Question: Is it possible to remove the empty grey boxes (highlighted inside red circle) present to the right side of the decomposed plots (attached)?
Also, it is possible to change the title fonts (highlighted inside green circle) of the individual to Times New Roman or any other fonds of choice?
The r code used for creating the plot is as below
'autoplot(decompose(x, type = "additive"))+labs(y=expression(Chl[a]~(ug/L)), x="Year") + ggtitle(expression(Decomposed~Chl[a]~Time~Series~BB1)) + theme(plot.title=element_text(hjust=0.5))'

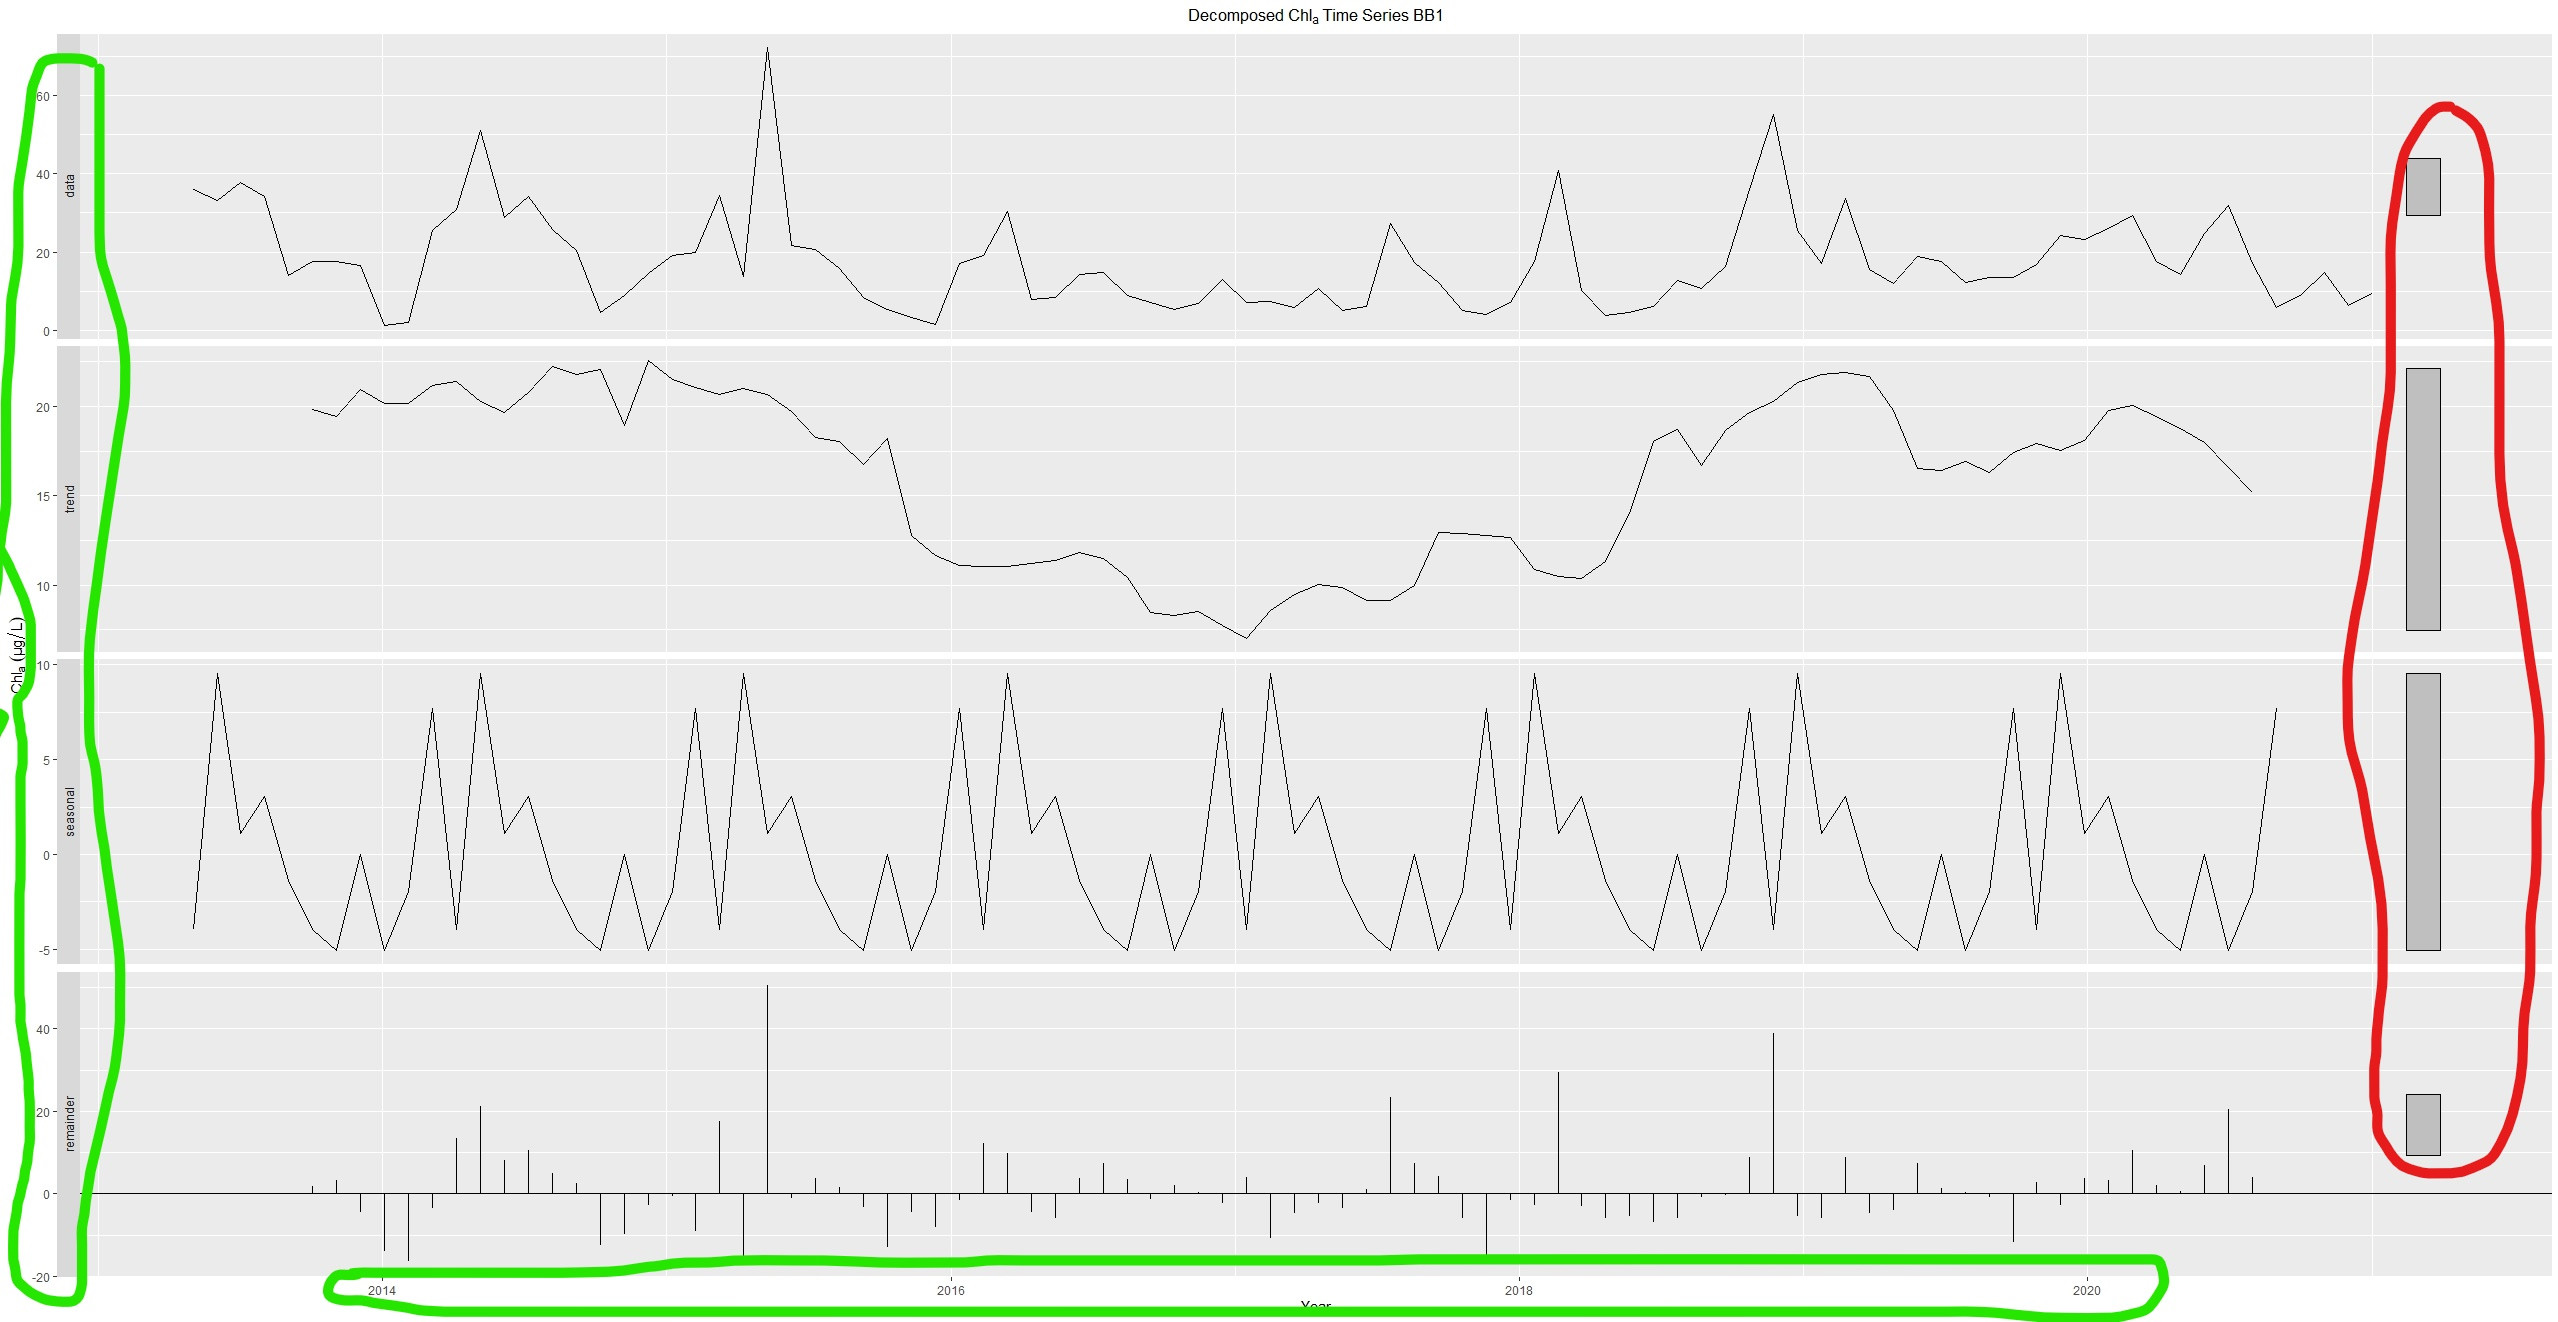
Answer: In the forecast package it is not possible to position the scale bars on the left. You would have to remove the scale bars and add them to the left yourself manually. This can be done by setting 'autoplot(x, range.bars = FALSE)'.
You can specify the font family in ggplot2 by setting the appropriate 'theme()' text field to 'element_text(family = ***)'.
I have used 'USAccDeaths' as an example dataset here:
'''
library(fpp2)
#> Registered S3 method overwritten by 'quantmod':
#> method from
#> as.zoo.data.frame zoo
#> -- Attaching packages ---------------------------------------------- fpp2 2.4 --
#> ggplot2 3.3.5.9000 fma 2.4
#> forecast 8.15 expsmooth 2.3
#>
autoplot(decompose(USAccDeaths, type = "additive"))+
labs(y=expression(Chl[a]~(ug/L)), x="Year") +
ggtitle(expression(Decomposed~Chl[a]~Time~Series~BB1)) +
theme(
plot.title=element_text(hjust=0.5),
text = element_text(family = "Times New Roman", size = 15)
)
'''

<URL>